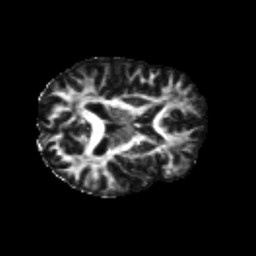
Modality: FA
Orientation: axial
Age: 42
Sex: female
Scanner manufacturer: siemens
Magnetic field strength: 3 T
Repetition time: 8.6 s
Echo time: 0.095 s